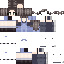
A female human skin with medium skin, wearing brown long hair dressed in a blue hoodie and black pants, featuring a closed mouth.